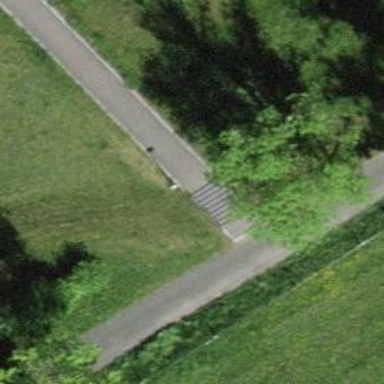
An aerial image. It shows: Road with steps.